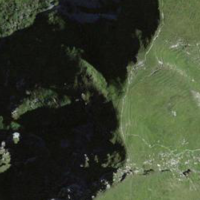
EUNIS habitat code: 26
Species observed at this site:
Rupicapra rupicapra
Cupido minimus